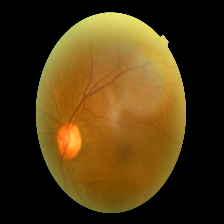
Diabetic retinopathy grade: Mild